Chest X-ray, PA view. Patient: 59 years old, sex F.
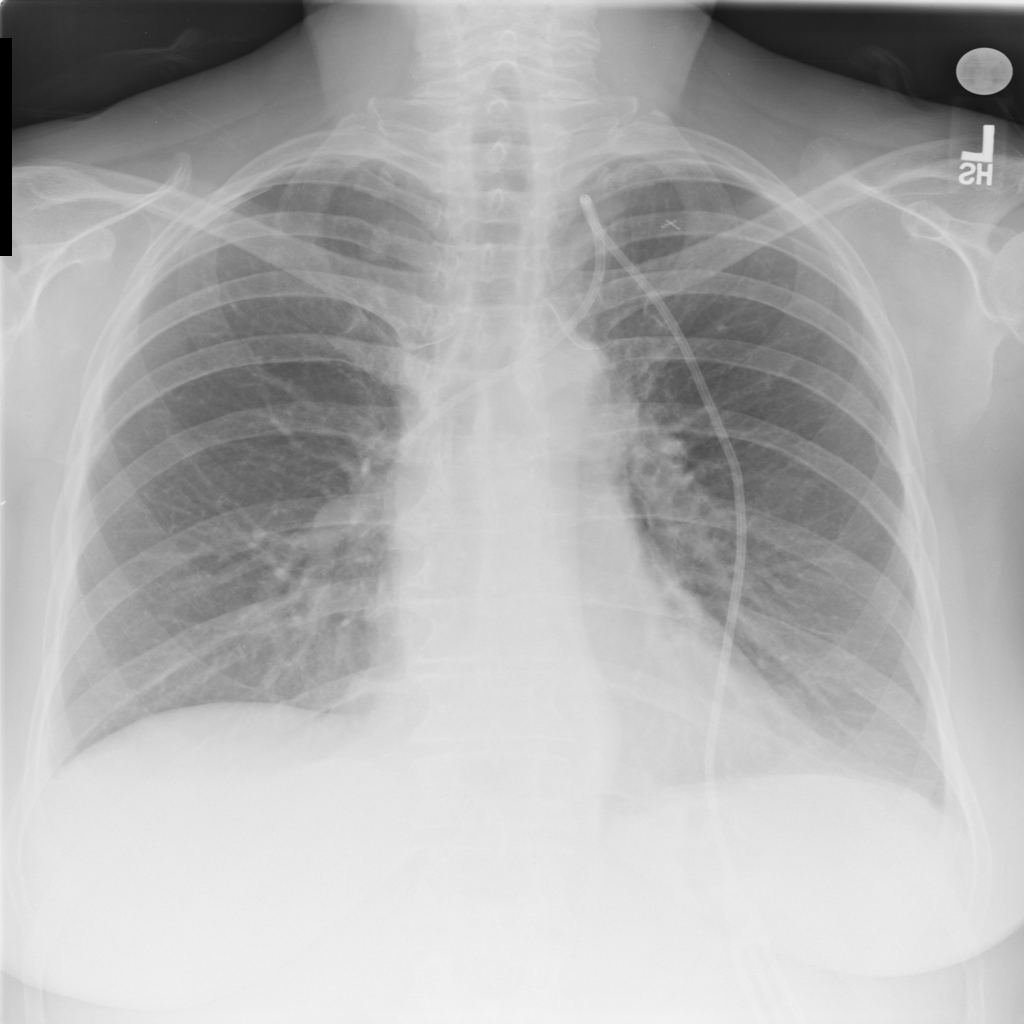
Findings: No Finding